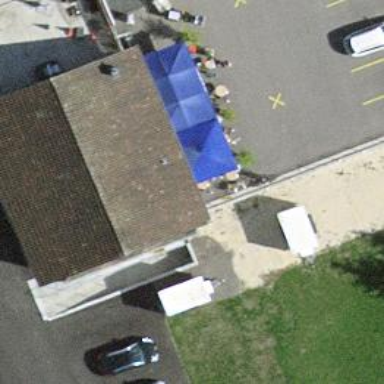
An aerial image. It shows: Building housing car repair shop.